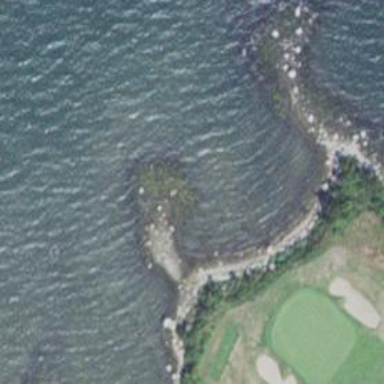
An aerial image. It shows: Natural rock reef.